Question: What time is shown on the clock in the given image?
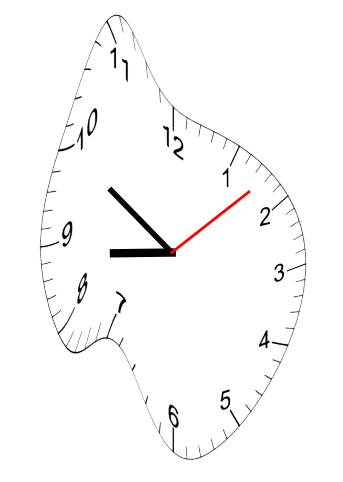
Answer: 08:50:08